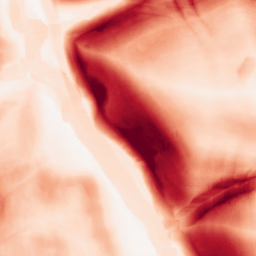
Category: morphological
Decomposition family: morphological_gradient
Decomposition parameters: size: 15
shape: square
Upsampling method: fft_zeropad
Upsampling parameters: scale: 2
Upsampling scale: 2